Question: I'm looking for a query where I need to show all the Suppliers from the Suppliers table that doesn't have products from category 1 (Products.CategoryID = 1) but does have products from category 4(Products.CategoryID = 4). Below is what I have but to only show the products not from category 1. I don't know how to include the products from category 6
Thank you for considering an answer on this question.

'''
select su.SupplierID, su.CompanyName
From Suppliers as su
where not exists
(select null
from Products as pr
where su.SupplierID = pr.SupplierID
and p.CategoryID = 1)
'''
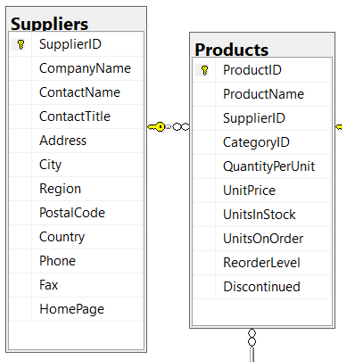
Answer: You need exists for included categories and not exists for excluded. You can use IN for multiple categories.
'''
SELECT su.SupplierID
,su.CompanyName
FROM Suppliers AS su
WHERE
EXISTS (
SELECT 1
FROM Products AS pr
WHERE su.SupplierID = pr.SupplierID
AND p.CategoryID IN (4,6)
)
AND NOT EXISTS (
SELECT 1
FROM Products AS pr
WHERE su.SupplierID = pr.SupplierID
AND p.CategoryID = 1
)
'''